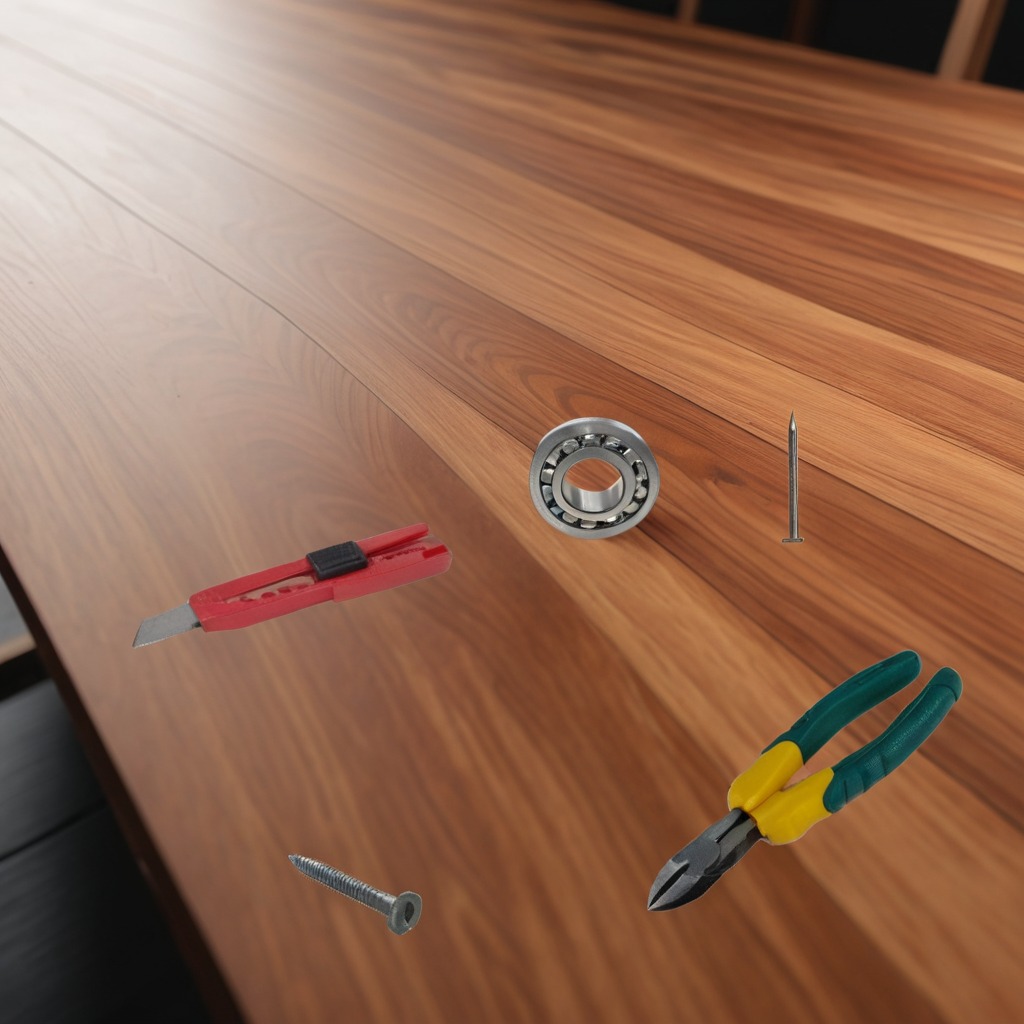
A metal ball bearing, a utility knife, a metal machine screw, an iron nail, and a pair of pliers are lying on the wooden table.